Field crop: tomato
Growth stage: 2
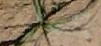
Species: cyperus